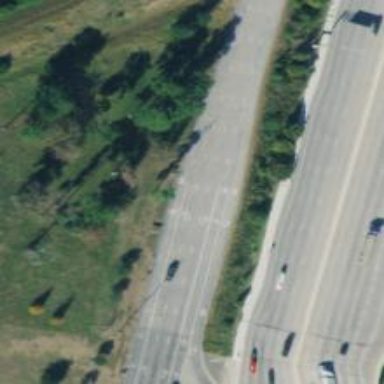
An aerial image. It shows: Secondary road with frontage road.